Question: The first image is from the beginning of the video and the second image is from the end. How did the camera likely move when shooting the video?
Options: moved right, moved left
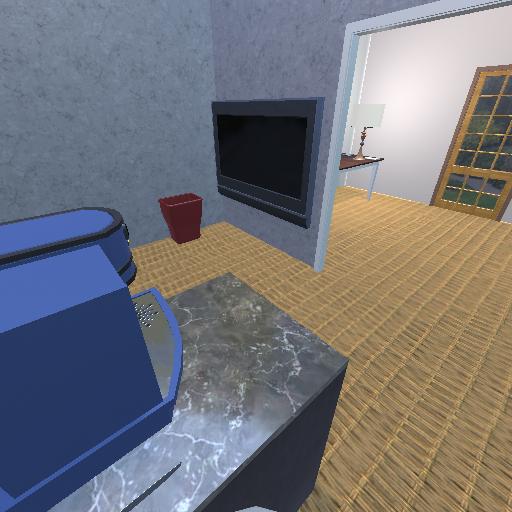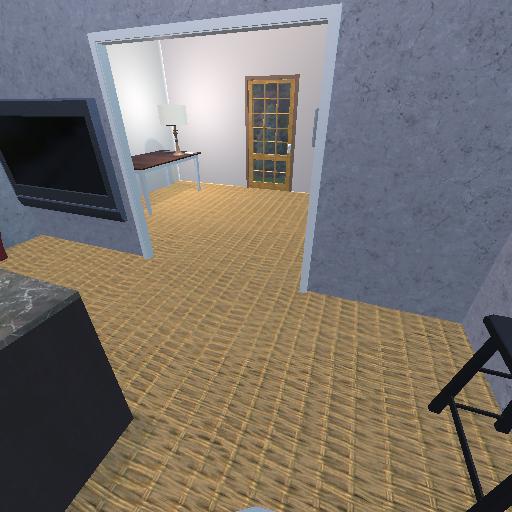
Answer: moved right